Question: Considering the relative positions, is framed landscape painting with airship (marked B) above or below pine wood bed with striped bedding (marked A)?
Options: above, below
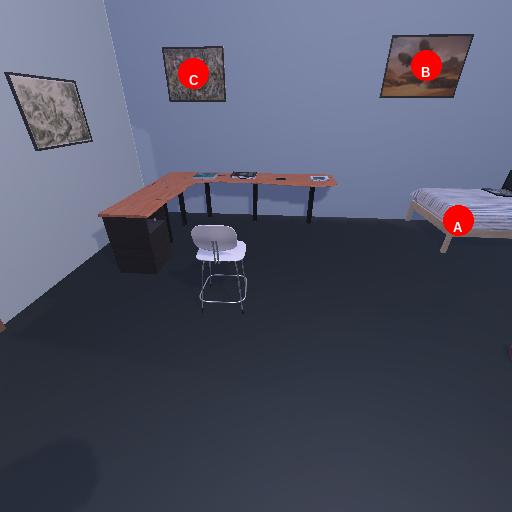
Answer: above